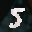
Label: 5